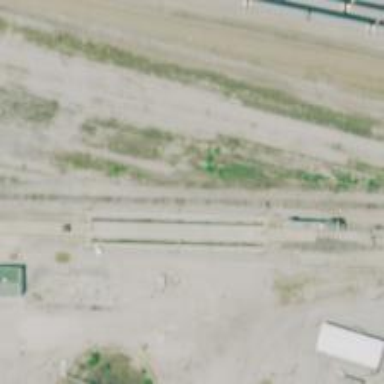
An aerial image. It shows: Disused railway.